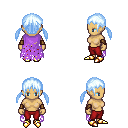
a pixel art fantasy rpg character, female body template, human, tanned skin, maroon tattered cape, red pants, white cyan twin-tailed hairstyle, cloth bracers, gold boots, four views (front, back, left, right), 2x2 character sprite sheet, small pixel art, hard edges, no anti-aliasing